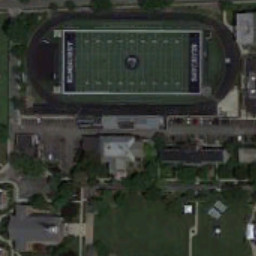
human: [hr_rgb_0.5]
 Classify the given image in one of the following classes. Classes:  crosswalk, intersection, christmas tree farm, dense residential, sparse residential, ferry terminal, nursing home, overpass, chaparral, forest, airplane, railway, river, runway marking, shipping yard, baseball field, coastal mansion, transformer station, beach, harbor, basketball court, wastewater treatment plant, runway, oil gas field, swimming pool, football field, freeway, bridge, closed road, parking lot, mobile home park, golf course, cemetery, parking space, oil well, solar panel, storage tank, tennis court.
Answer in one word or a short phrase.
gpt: football field